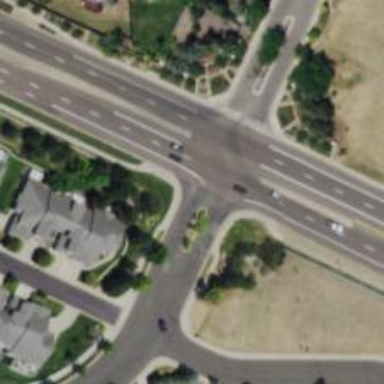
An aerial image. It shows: Unmarked crossing on the road.